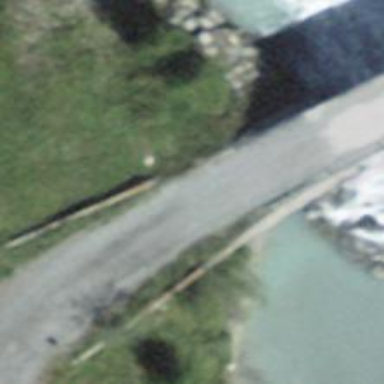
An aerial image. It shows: Track road with bridge. The bridge is suitable for classic hiking.